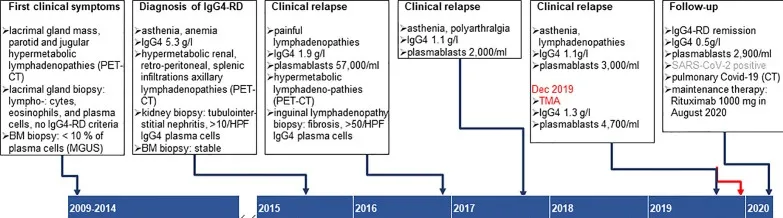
Time course depicting the clinical presentation of IgG4RD, laboratory results and treatment plans from 2009 to 2020. Chronic phase of the patient's disease: the upper part summarizes the specific features of clinical findings, biopsy, imaging, and immunological laboratory results; the lower part shows the therapy, specifying dose, duration, and dates for Rituximab infusions (deep red diamonds) and steroids (sky blue bars). Pulse treatment with methyl-prednisone (500mg i. v. ) is represented by the bottom scale blue bars and was usually followed by oral Prednisone (top scale blue bars); the dashed bar corresponds to the period when the patient did not adhere thoroughly to the prescribed therapy.
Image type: chart (chart)